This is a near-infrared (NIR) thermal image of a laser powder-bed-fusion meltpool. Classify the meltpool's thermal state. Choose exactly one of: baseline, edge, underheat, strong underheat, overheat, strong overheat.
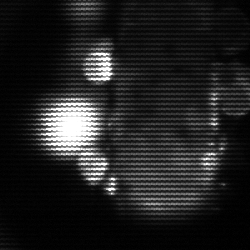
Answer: strong underheat